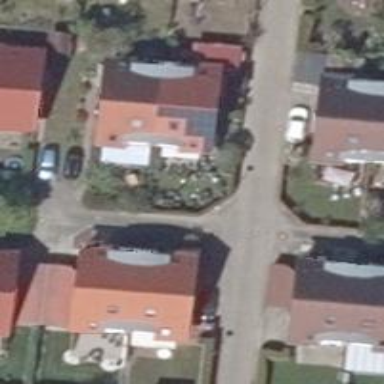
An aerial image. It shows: Living street.